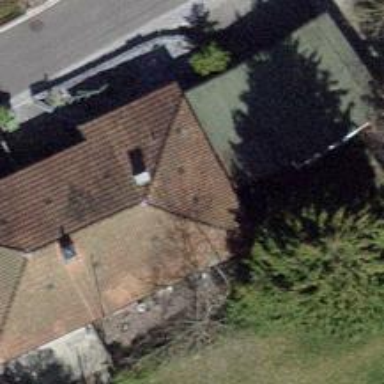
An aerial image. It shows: Garage building.